Interaction volume radius: 5 \u00c5
Interaction volume height: 20 \u00c5
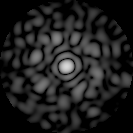
Disorder parameter: 0.838